Question: '''
var Students = new Dictionary<string, int>();
Students.Add( "Bob" , 60);
Students.Add( "Jim" , 62);
Students.Add( "Jack", 75);
Students.Add( "John", 81);
Students.Add( "Matt", 60);
Students.Add( "Jill", 72);
Students.Add( "Eric", 83);
Students.Add( "Adam", 60);
Students.Add( "Gary", 75);
var MyVar = Students.GroupBy(r=> r.Value)
.ToDictionary(t=> t.Key, t=> t.Select(x=> x.Key));
'''
The 'Students' object has 'Name' and 'Weight' key-value pairs.
In the ToDictionary method, 't' variable is of type 'IEnumerable<IGrouping<K, T>>'. That is, 'IEnumerable<IGrouping<int, Students>>'
Why are the 'Key' values returned by 't=>t.Key' and 't=> t.Select(**x=> x.Key**)' different? They both use the same 't' variable. 'Key' should be of type 'int'.
The image was taken after the GroupBy method had been executed.(It is not the full image) One of the 'Key' has the value of '60' and the other one has the values of 'Bob', 'Matt' and 'Adam'.

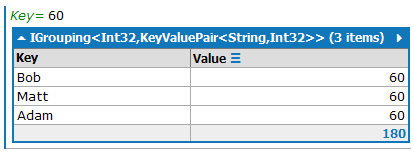
Answer: Because it's not a
'''
IEnumerable<IGrouping<int, Student>>
'''
It's a
'''
IEnumerable<IGrouping<int, KeyValuePair<int, Student>>>
'''
In 't => t.Key' you're referring to the grouping key, and in 'Select(x => x.Key)' you're referring to the 'KeyValuePair'.
You can hover over the variables in Visual Studio to see the types and the type parameters.
'''
// return an IEnumerable<IGrouping<int, KeyValuePair<int, Student>>>
Students.GroupBy(r=> r.Value)
// iterate over each IGrouping<int, KeyValuePair<int, Student>>
.ToDictionary(
group => group.Key,
// iterate over each KeyValuePair<int, Student> in the group
// because IGrouping<TKey, TElement> inherits from IEnumerable<TElement>
// so it's a Select over an IEnumerable<KeyValuePair<int, Student>>
group => group.Select(pair => pair.Key));
'''